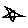
Label: star